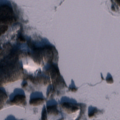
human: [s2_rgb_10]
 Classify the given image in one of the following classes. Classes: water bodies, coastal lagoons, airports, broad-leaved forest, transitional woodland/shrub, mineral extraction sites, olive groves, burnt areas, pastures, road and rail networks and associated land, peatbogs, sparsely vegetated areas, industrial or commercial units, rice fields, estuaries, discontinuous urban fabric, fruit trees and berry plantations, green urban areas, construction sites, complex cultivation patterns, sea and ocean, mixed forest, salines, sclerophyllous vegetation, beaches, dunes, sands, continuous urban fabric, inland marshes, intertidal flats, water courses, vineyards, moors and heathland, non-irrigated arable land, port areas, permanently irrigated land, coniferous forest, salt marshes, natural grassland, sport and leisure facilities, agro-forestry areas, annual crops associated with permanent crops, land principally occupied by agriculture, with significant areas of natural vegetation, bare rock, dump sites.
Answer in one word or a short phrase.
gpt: coniferous forest, mixed forest, peatbogs, water bodies